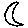
Label: moon